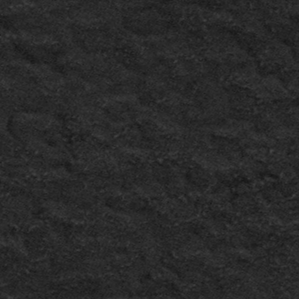
Label: frost